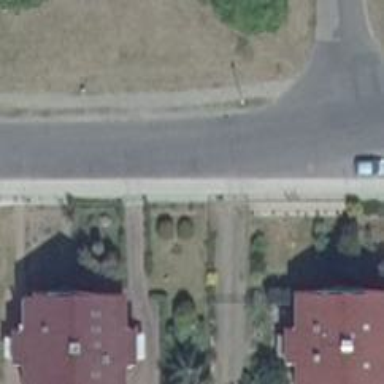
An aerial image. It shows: Residential road with asphalt surface. There is parallel on-street parking on the left lane.